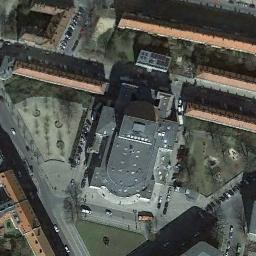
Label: church